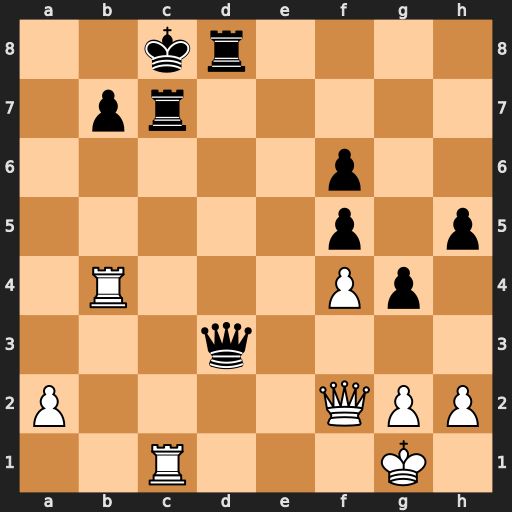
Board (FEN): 2kr4/1pr5/5p2/5p1p/1R3Pp1/3q4/P4QPP/2R3K1
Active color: w
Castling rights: -
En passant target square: -
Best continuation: Rxc7+ Kxc7 Qb6+ Kd7 Rd4+ Qxd4+ Qxd4+